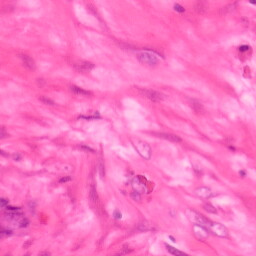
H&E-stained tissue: Colon